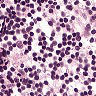
Metastatic tissue present: no